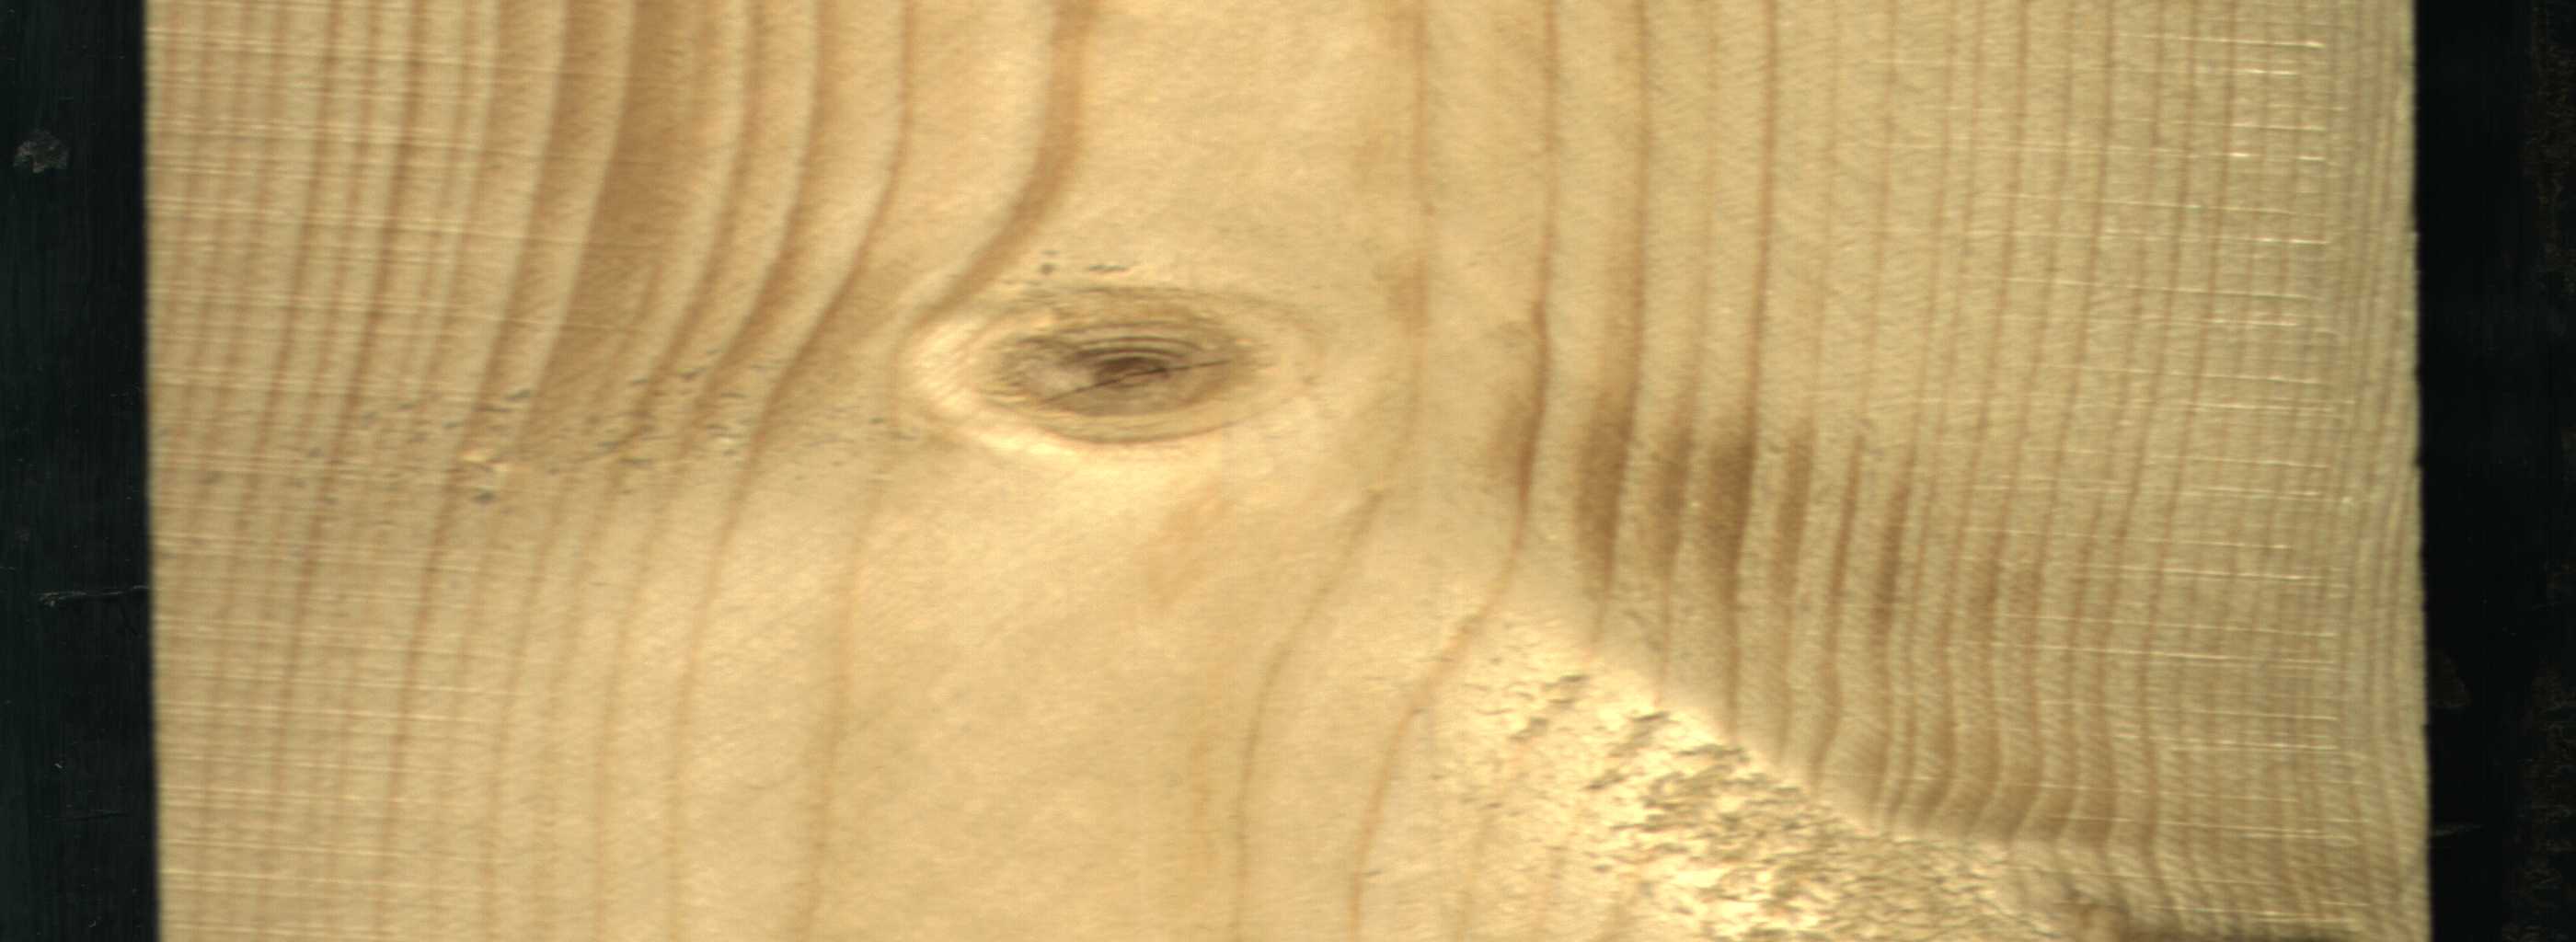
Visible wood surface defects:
Live_Knot